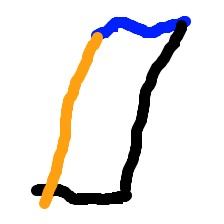
Shape: parallelogram